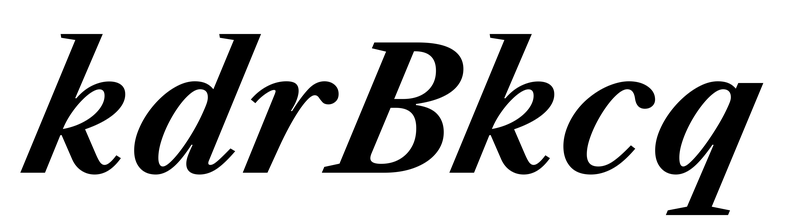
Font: LibreCaslonText-Italic_Bold_Italic